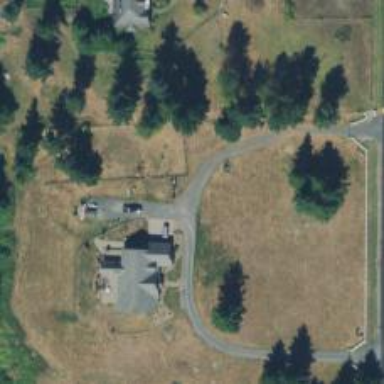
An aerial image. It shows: Driveway.